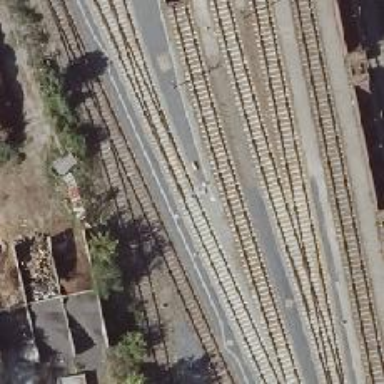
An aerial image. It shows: Railway switch.